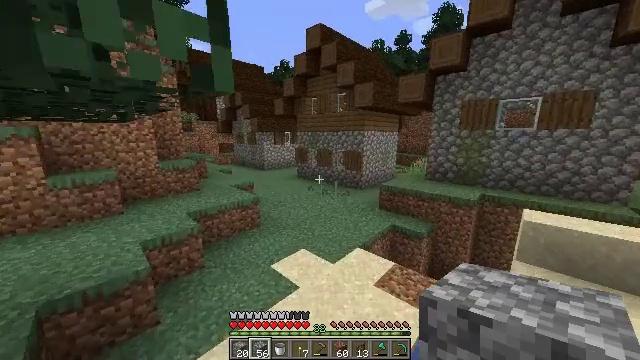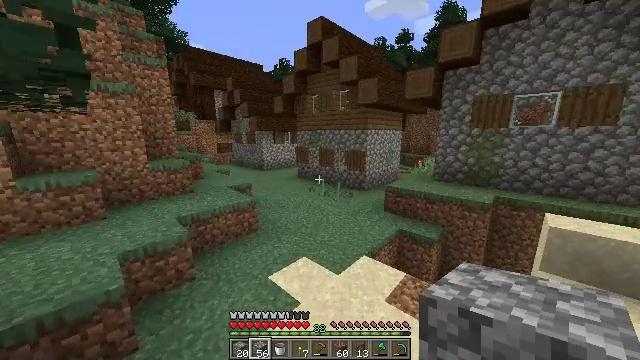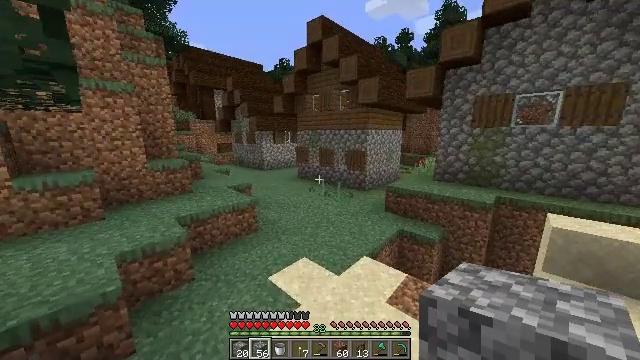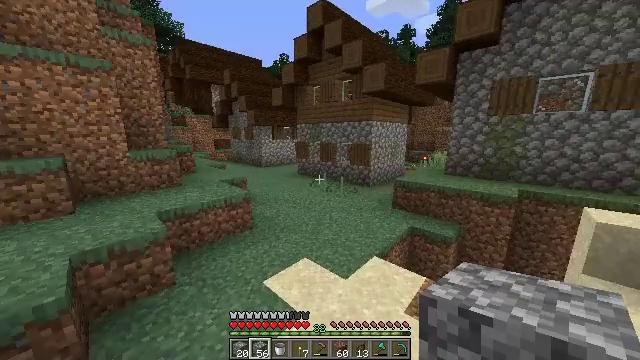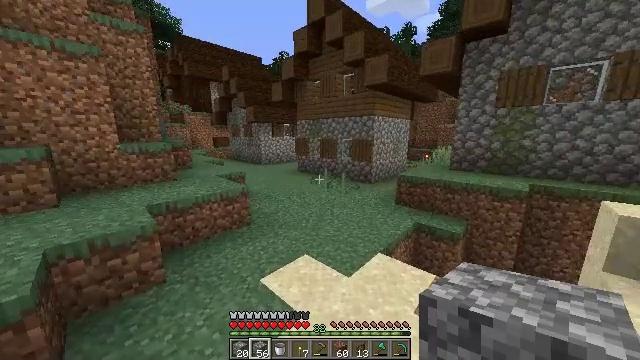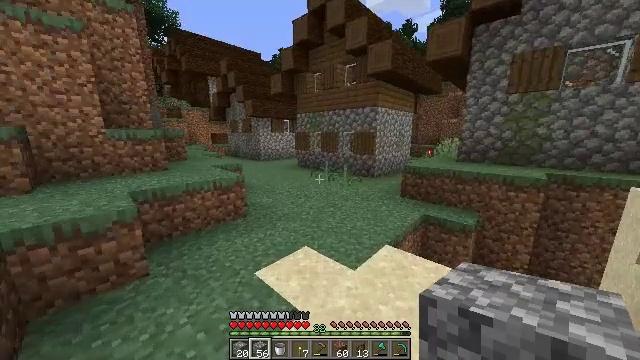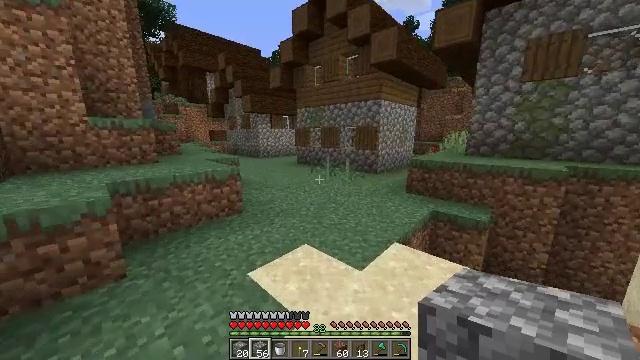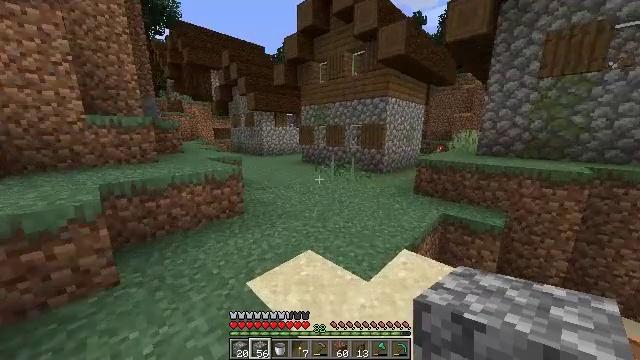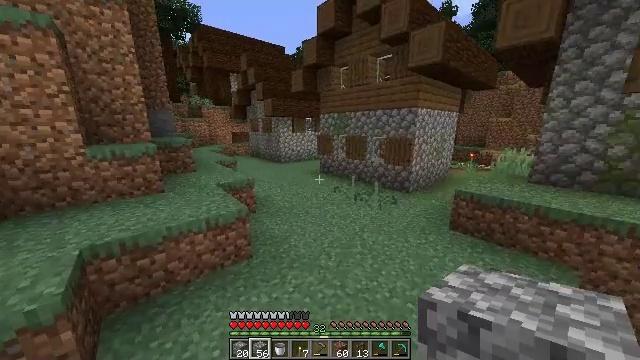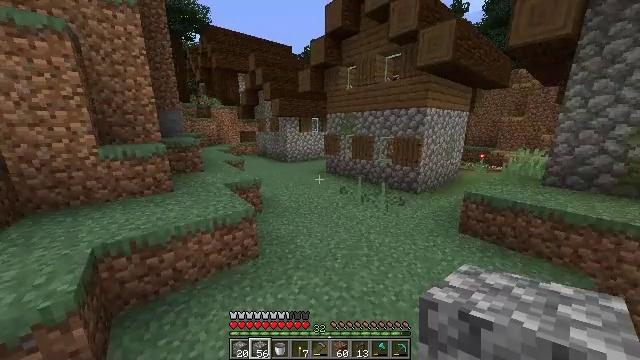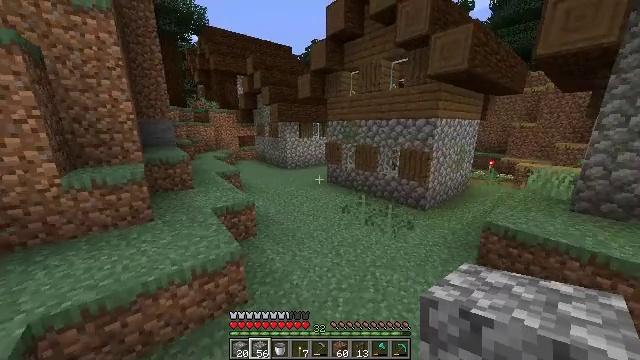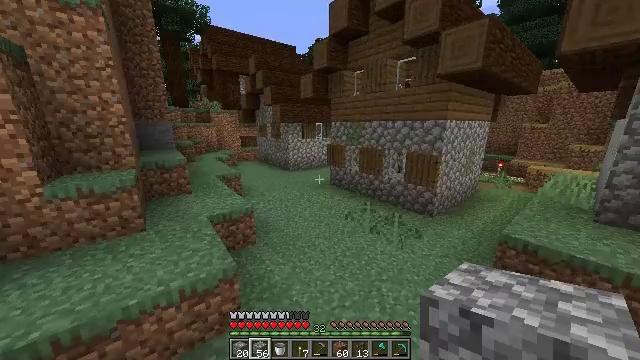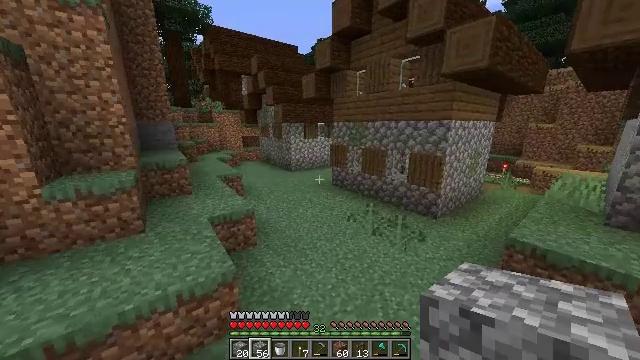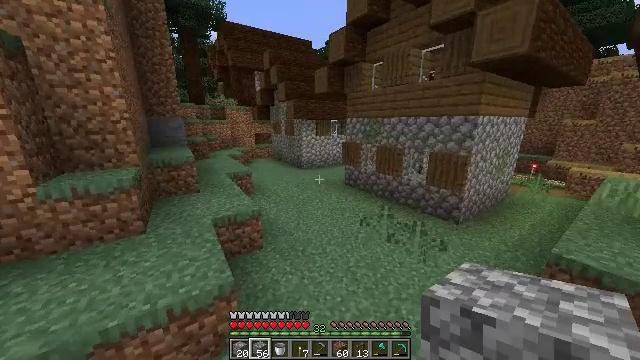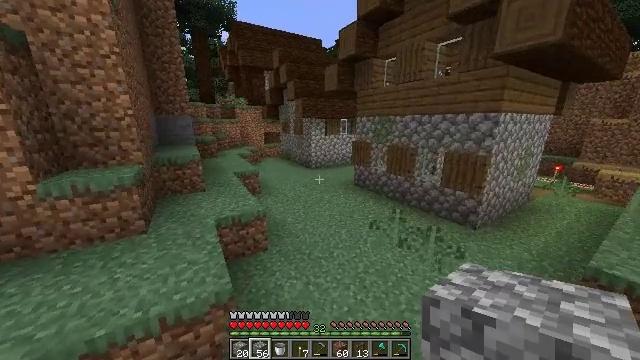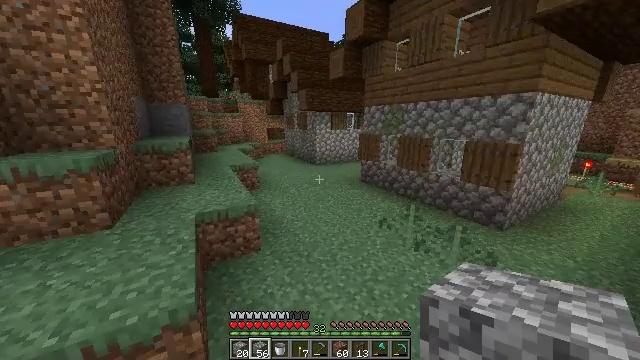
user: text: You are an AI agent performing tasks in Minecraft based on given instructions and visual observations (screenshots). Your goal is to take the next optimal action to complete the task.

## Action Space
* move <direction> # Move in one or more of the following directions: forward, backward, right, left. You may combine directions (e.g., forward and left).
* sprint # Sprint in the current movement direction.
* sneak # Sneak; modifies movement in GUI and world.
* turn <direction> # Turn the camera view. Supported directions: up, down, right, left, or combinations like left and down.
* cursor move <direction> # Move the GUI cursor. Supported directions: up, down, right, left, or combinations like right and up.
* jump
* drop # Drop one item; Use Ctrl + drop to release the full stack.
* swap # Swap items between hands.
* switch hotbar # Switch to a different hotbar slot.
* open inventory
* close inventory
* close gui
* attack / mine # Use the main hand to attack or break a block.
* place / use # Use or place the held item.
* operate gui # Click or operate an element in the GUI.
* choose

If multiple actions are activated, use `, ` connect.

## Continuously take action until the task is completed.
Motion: motion action
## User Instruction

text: Break the composter to recycle it.
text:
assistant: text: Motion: move forward, jump
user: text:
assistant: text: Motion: move forward, jump
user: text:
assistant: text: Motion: move forward, jump
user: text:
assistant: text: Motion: move forward, jump
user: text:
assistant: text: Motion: move forward, jump
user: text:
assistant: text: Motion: move forward, sprint, jump
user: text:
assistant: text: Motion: move forward, sprint, turn left, jump
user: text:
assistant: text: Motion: move forward, sprint, turn left and down, jump
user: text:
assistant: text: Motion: move forward, sprint, turn left, jump
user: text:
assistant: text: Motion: move forward, jump
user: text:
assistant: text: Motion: move forward, jump
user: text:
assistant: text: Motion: move forward, jump
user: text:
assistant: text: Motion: move forward, turn left, jump
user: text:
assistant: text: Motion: move forward, turn left, jump
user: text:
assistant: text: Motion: move forward, turn left, jump
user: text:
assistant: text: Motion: move forward, jump
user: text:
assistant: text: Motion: move forward, turn left, jump
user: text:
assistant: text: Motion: move forward, sprint, turn left, jump
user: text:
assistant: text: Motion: move forward, sprint, jump
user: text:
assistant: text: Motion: move forward, sprint, jump
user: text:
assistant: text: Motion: move forward, sprint, jump
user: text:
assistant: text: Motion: move forward, sprint, jump
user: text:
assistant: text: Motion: move forward, turn left, jump
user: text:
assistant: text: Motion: move forward, jump
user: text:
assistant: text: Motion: move forward, jump
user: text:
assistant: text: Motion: move forward, jump
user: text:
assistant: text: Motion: move forward, jump
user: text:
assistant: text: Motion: move forward, jump
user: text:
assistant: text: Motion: move forward, jump
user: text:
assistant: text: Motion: move forward, sprint, jump